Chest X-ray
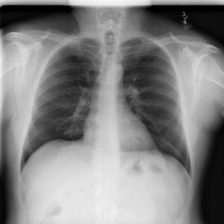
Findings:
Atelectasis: negative
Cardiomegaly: negative
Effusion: negative
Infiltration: negative
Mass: negative
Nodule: negative
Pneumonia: negative
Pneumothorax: negative
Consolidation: negative
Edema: negative
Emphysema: negative
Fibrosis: negative
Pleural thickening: negative
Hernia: negative